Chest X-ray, AP view. Patient: 67 years old, sex M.
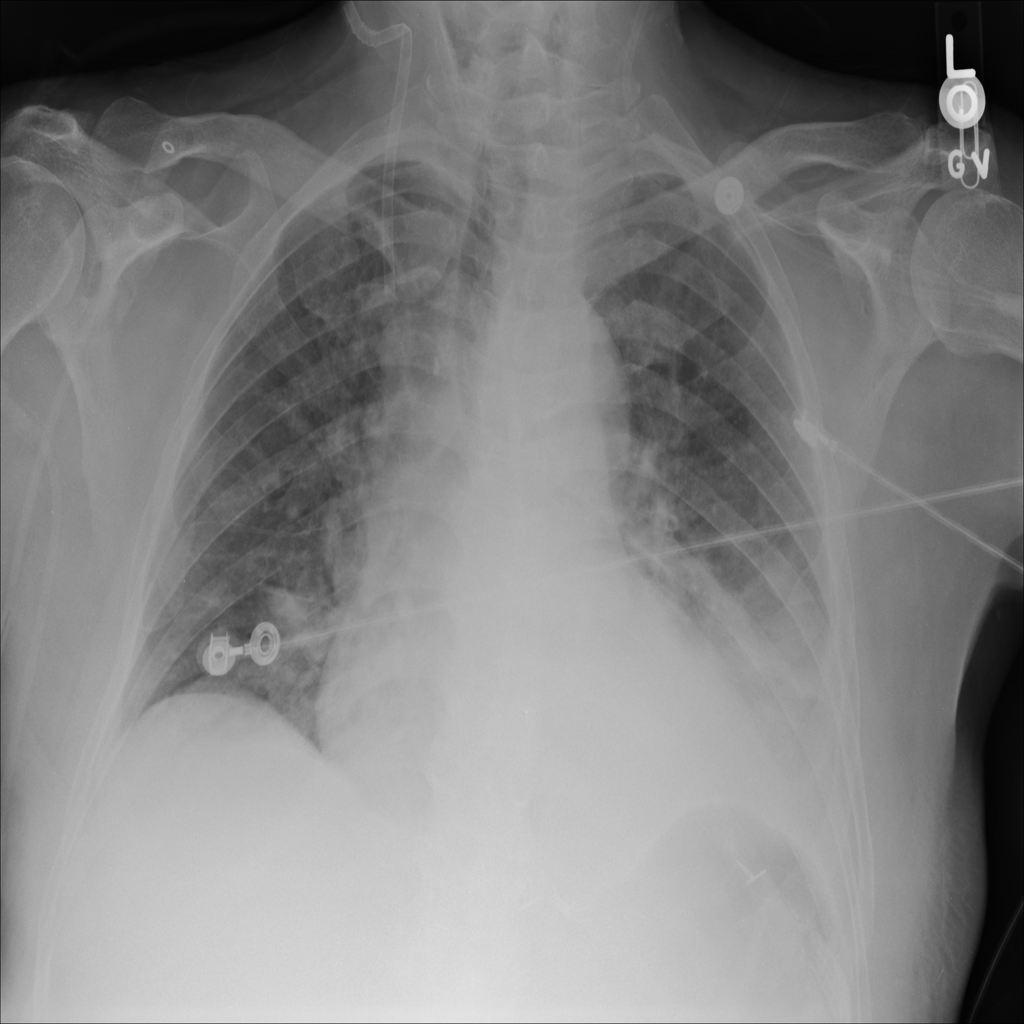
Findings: Consolidation